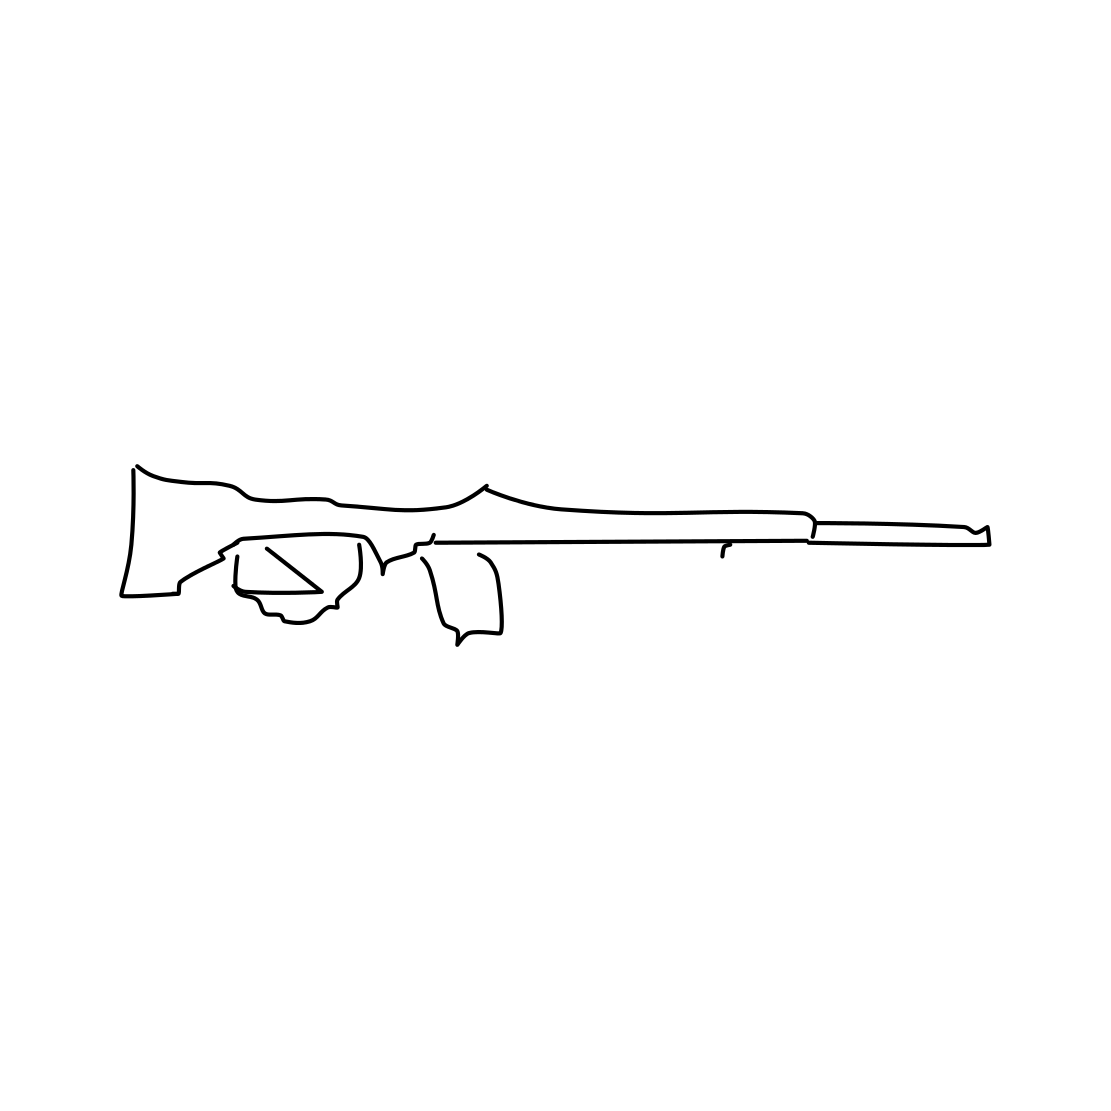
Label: rifle